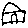
Label: house